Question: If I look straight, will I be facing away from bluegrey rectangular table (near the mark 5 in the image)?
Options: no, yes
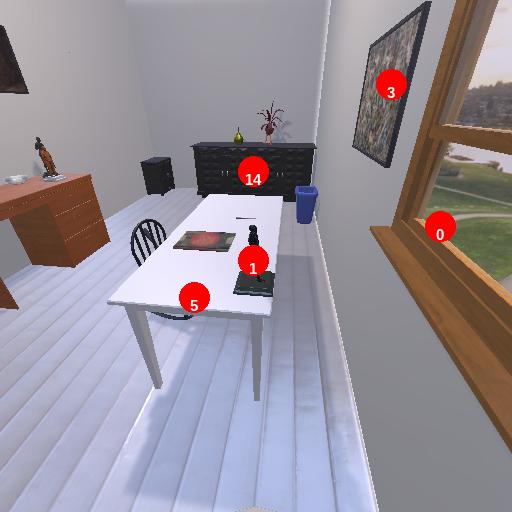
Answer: no